Aerial crown-view tile of a tropical tree (Barro Colorado Island, Panama), acquired 20250414:
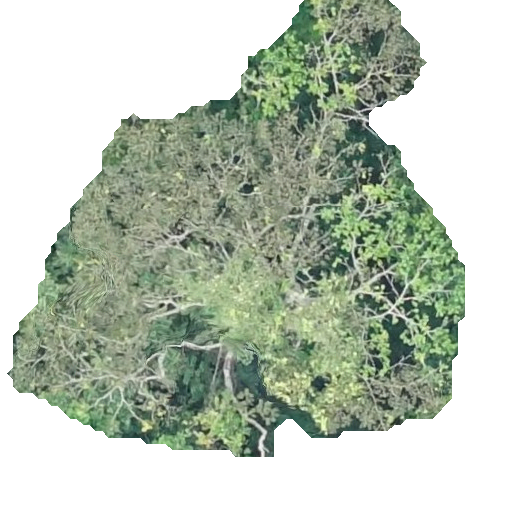
Species: Trattinnickia aspera
GBIF accepted scientific name: Trattinnickia aspera
Crown area: 205.67 m²